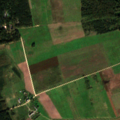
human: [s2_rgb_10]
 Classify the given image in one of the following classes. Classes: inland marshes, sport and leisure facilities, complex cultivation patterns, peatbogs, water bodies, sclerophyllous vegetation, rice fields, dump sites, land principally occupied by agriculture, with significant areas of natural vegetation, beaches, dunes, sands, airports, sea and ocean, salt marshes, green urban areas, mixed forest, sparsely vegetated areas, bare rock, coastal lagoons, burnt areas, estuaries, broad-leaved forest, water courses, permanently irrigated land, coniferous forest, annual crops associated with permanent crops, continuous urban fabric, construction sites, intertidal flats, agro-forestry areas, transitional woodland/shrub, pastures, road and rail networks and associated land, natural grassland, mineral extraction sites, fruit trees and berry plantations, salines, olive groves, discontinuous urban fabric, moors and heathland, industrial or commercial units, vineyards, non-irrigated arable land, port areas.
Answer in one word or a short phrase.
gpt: non-irrigated arable land, complex cultivation patterns, coniferous forest